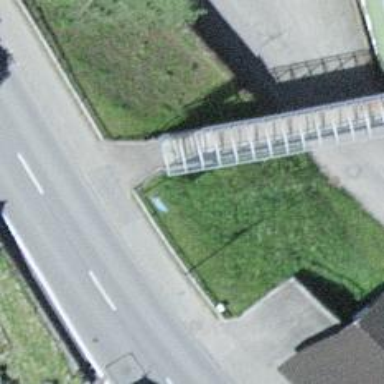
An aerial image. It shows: Set of concrete steps.